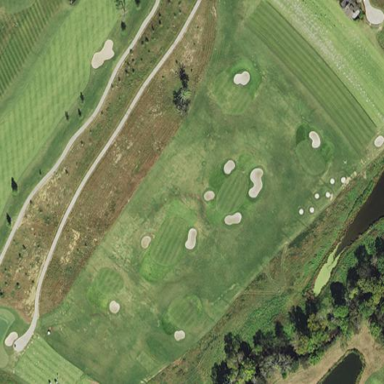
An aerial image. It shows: Golf rough area.